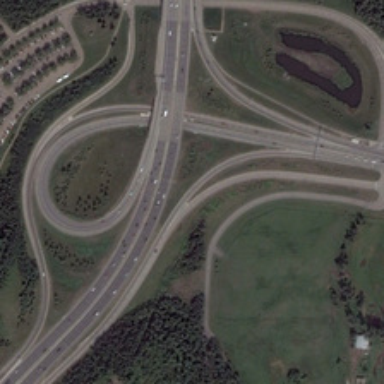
The highway is curved and straight .